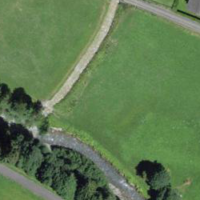
EUNIS habitat code: 24
Species observed at this site:
Lophophanes cristatus
Petasites hybridus
Filipendula ulmaria